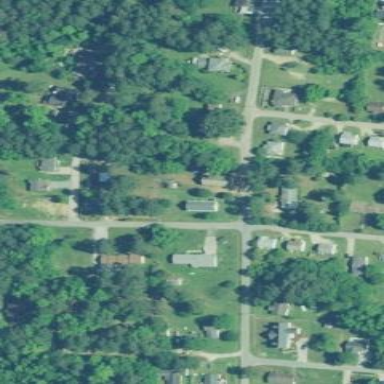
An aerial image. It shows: Residential area within neighborhood.